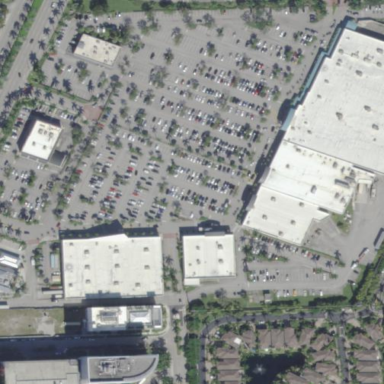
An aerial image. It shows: Retail area.